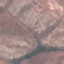
Land use / land cover class: HerbaceousVegetation